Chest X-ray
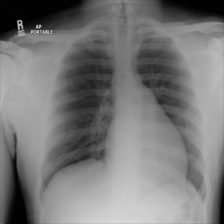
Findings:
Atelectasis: negative
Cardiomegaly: negative
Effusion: negative
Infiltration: negative
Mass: negative
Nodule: negative
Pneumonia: negative
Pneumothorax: negative
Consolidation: negative
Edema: negative
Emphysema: negative
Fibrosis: negative
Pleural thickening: negative
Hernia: negative